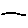
Label: line